Question: I am using i18n table and have 2 languages, english (default) and italian. When I am on italian version I get all the rows with italian translations and where there is no translation available I get nothing. How can I get english texts for the rows without italian translation?

When I have Config.language == ita and try to display $this->Career->find('all'); for this row I get empty title and body. Is there any easy way of get the contet in eglish?
Thanks!
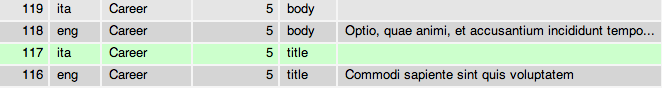
Answer: You need to set the model's locale to an array of the locales you want. By default it is set to the current 'Config.language'.
'''
$this->Career->locale = array('ita', 'eng');
$this->Career->find('all');
'''
This will return all records. If the Italian translation is not present, it will give the English one.